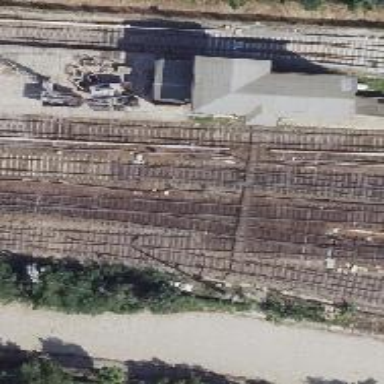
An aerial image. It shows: Railway signal.